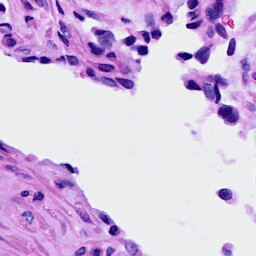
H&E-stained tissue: Ovarian